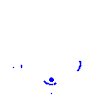
Particle: pion